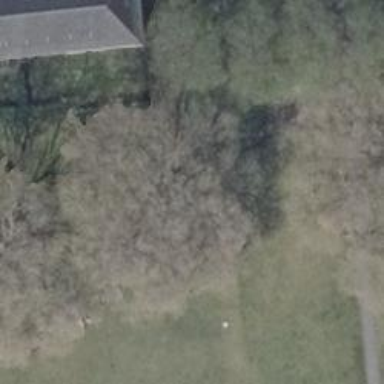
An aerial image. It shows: Natural monument of deciduous broadleaved tree.